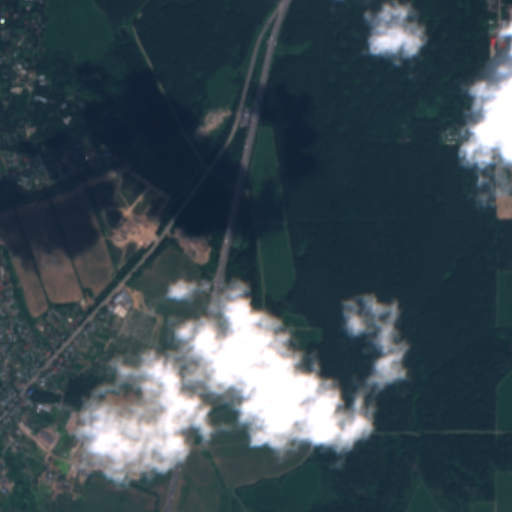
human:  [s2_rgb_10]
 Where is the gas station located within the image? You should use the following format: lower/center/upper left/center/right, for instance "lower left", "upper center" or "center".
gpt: The gas station is located in the upper center of the image.
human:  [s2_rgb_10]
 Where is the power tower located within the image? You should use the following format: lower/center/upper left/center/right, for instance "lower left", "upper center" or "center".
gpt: The power tower is located in the lower left of the image.
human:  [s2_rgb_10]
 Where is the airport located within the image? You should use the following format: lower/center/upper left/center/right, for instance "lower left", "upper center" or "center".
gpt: There is no airport in the image.